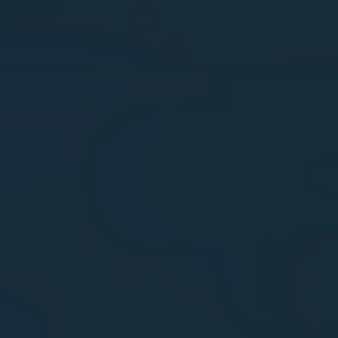
Label: other